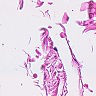
Metastatic tissue present: no